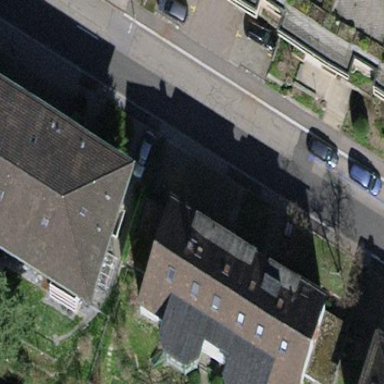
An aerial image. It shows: Gabled roof apartments building.